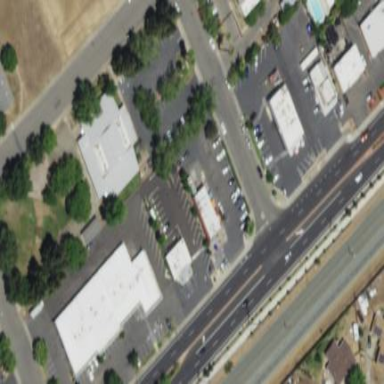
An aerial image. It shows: Retail area.